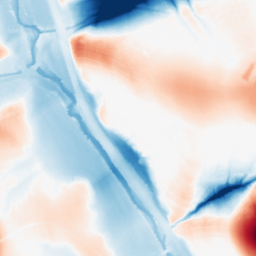
Category: morphological
Decomposition family: tophat_combined
Decomposition parameters: size: 50
Upsampling method: linear_exact
Upsampling parameters: scale: 4
Upsampling scale: 4